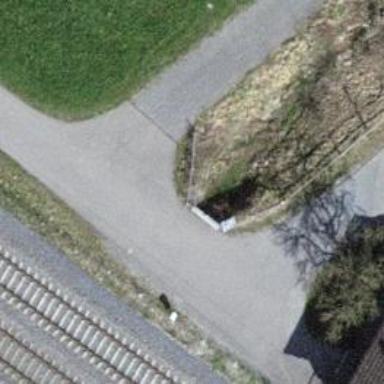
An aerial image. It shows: Culvert tunnel under ditch.